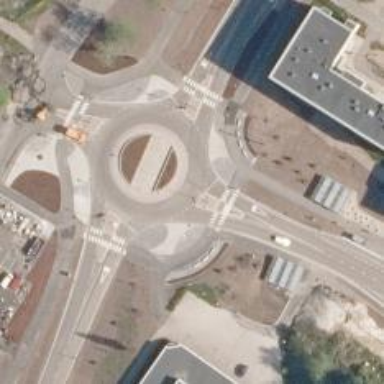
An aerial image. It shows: Tertiary road made of asphalt leading to roundabout junction.